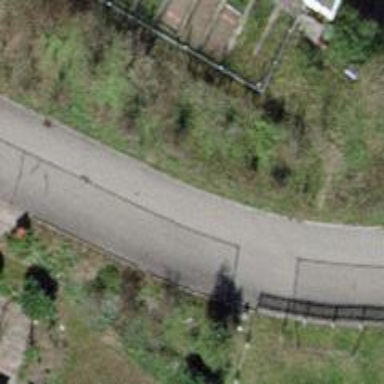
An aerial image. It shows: Residential road with asphalt surface.